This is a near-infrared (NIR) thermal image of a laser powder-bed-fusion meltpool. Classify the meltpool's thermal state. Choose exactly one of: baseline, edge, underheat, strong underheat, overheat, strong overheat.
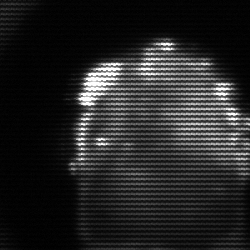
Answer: baseline